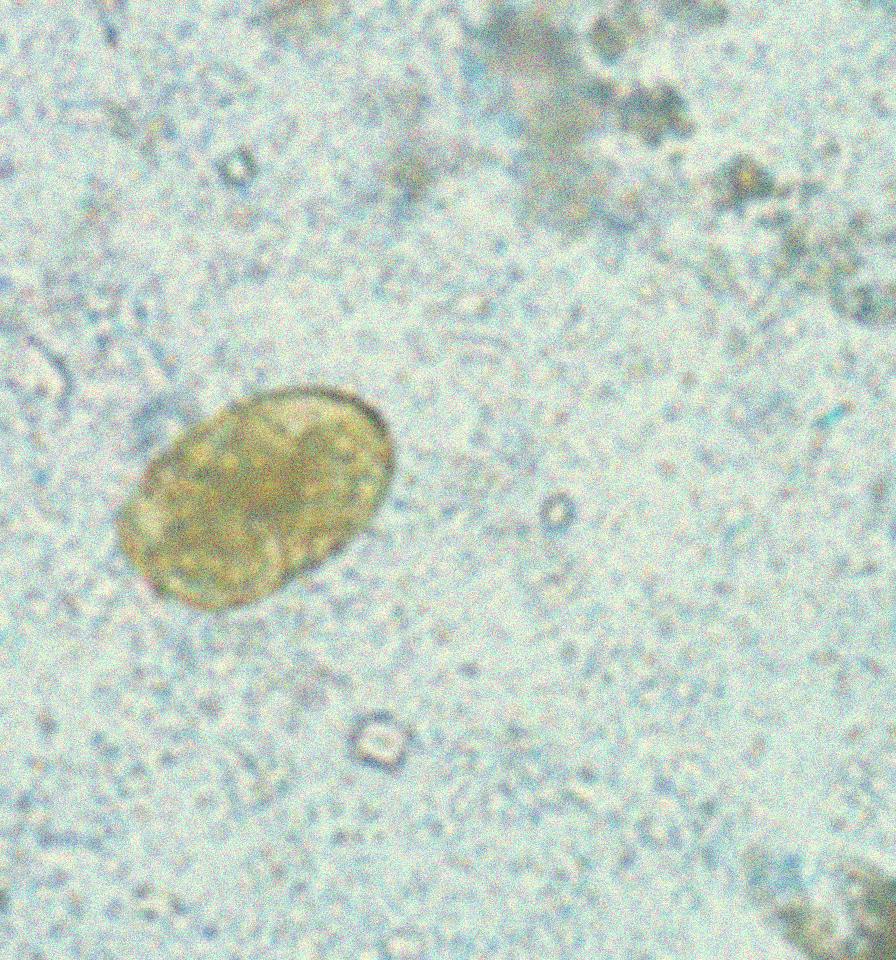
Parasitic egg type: Paragonimus spp